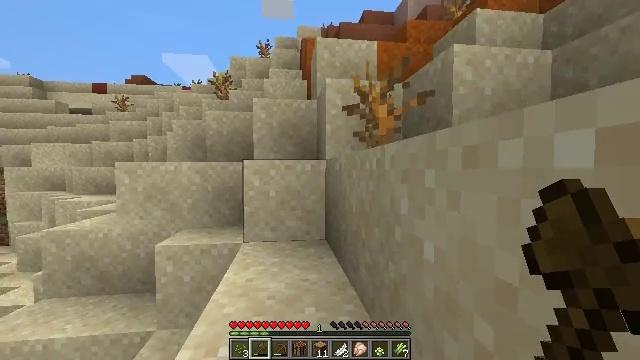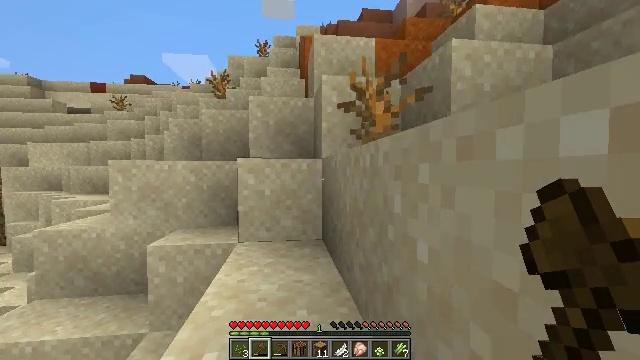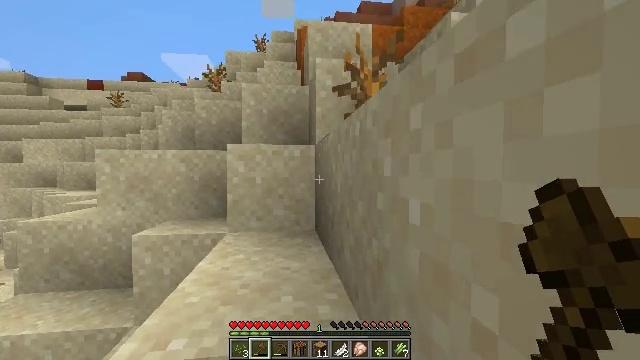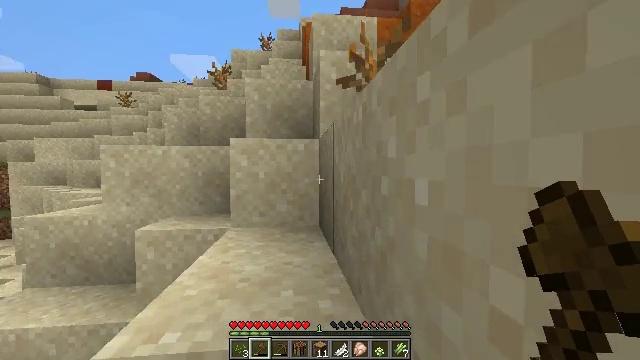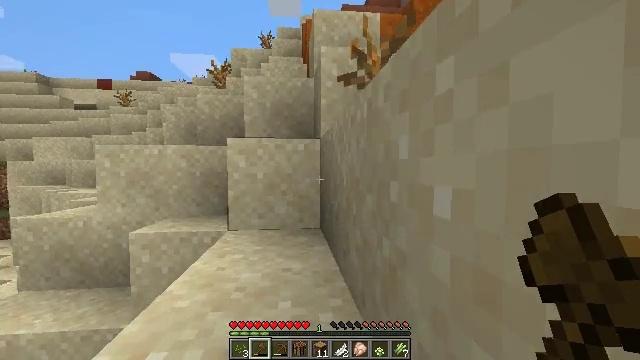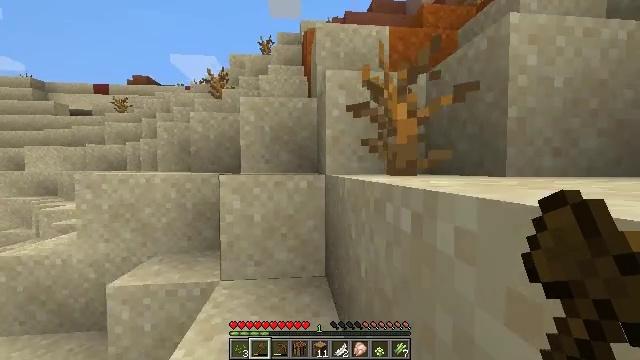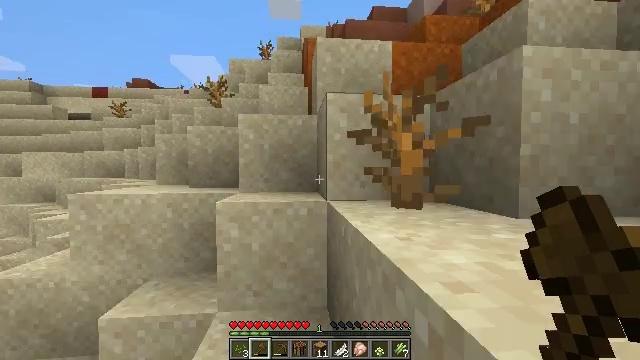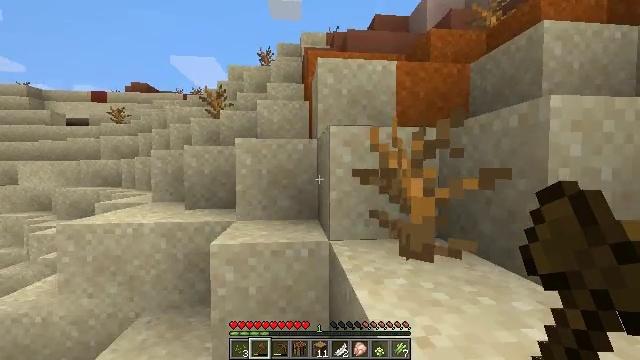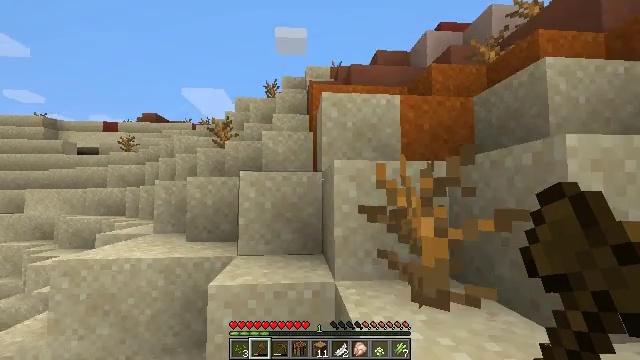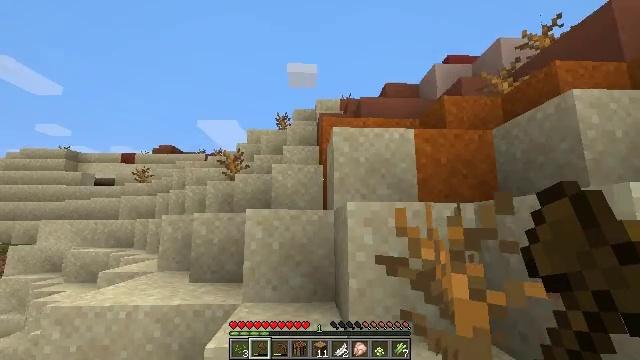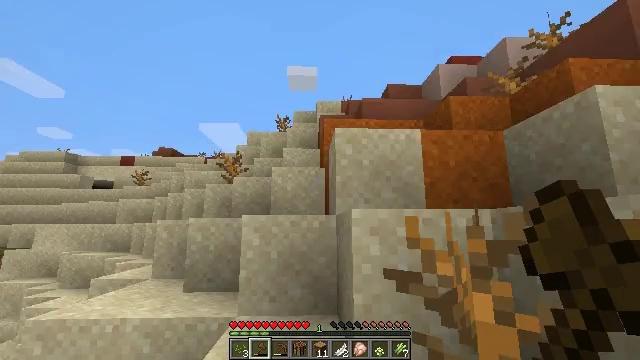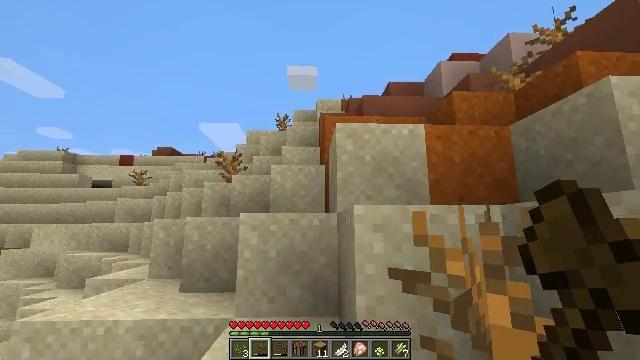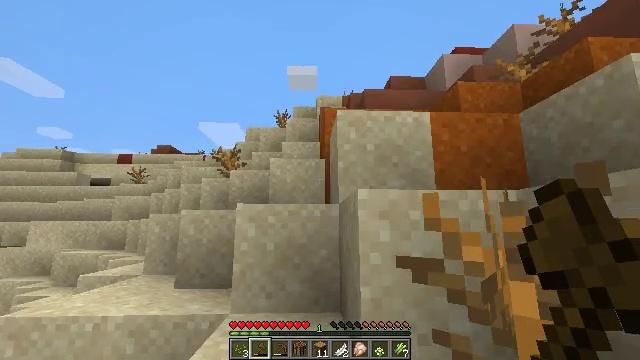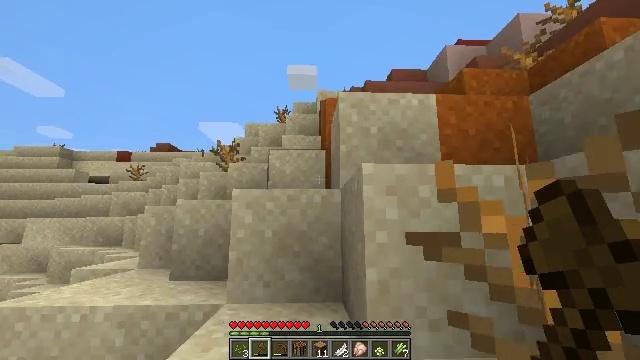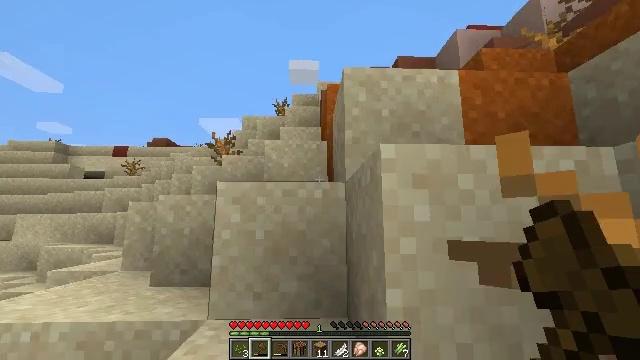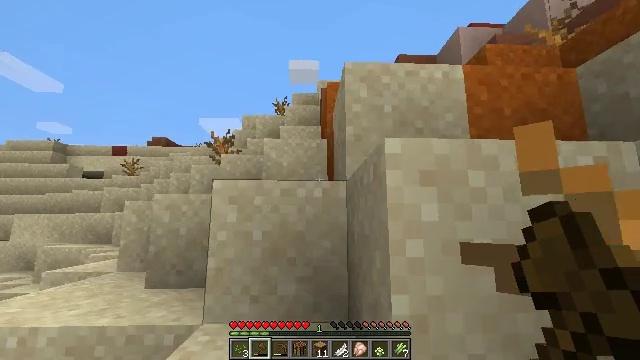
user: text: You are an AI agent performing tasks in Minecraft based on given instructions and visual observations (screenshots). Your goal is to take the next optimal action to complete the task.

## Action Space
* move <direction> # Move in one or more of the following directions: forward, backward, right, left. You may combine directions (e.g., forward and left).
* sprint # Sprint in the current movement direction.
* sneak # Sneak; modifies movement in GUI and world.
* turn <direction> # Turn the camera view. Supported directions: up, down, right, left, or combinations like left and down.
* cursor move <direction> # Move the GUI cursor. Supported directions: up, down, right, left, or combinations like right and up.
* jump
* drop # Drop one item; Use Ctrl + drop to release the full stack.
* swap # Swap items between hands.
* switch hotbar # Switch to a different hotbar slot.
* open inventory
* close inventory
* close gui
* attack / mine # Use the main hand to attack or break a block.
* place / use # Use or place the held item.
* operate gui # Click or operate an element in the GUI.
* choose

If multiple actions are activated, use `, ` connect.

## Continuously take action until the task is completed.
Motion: motion action
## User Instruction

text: Get red terracotta by mining.
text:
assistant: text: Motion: move forward, jump
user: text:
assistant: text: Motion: move forward, jump
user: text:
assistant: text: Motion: move forward, turn left
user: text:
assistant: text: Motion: move forward
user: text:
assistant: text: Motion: move forward, jump
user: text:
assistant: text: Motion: move forward, jump
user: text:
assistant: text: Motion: move forward, jump
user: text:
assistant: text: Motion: move forward, turn up, jump
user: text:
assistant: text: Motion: move forward, turn left and up
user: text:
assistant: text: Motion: move forward, jump
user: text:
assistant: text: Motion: move forward, jump
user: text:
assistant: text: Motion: move forward, jump
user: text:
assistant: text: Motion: move forward, jump
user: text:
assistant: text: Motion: move forward
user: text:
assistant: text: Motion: move forward
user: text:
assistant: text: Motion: move forward, jump
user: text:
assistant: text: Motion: move forward, jump
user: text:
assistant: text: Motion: move forward, jump
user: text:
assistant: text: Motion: move forward
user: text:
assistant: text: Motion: move forward, turn left and down
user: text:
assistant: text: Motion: move forward, turn left and down, jump
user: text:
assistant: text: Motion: move forward, jump
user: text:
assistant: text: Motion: move forward, jump
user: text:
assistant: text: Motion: move forward, turn down, jump
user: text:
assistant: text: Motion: move forward
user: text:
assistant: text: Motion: move forward
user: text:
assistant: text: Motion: move forward, jump
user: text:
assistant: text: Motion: move forward, jump
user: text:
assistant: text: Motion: move forward, jump
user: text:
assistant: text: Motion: move forward, jump